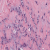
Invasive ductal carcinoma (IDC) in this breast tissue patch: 1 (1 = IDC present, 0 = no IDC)